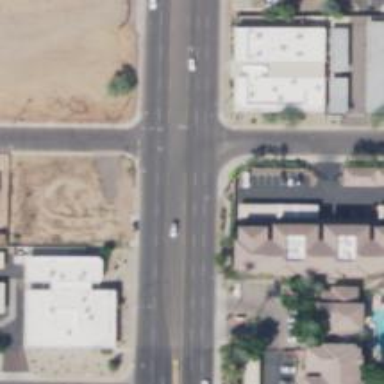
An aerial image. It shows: Unmarked crossing on the road.